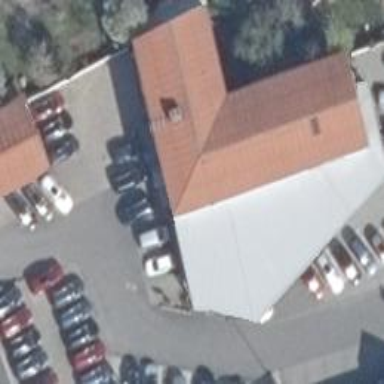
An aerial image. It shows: Commercial building.